Question: i'm studying wp7 app changing app on <URL>. I have all attributes returned in JSON.

II have no idea how to do that. Can anybody help me?
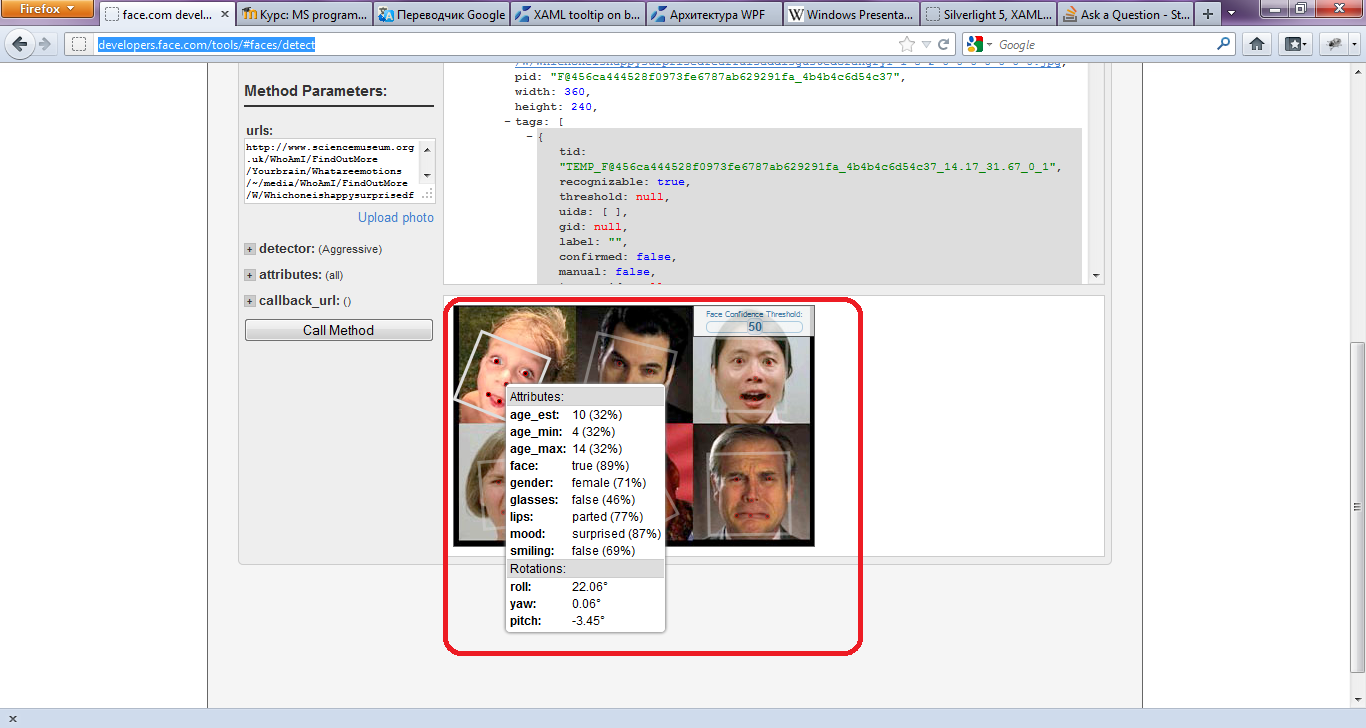
Answer: Since there is no hover event on the phone, the best you can do is to display the popup when the user taps on the image. I'd do the following:
1. Use a WrapPanel to display the image grid
2. Add a Tap event handler to each image
3. Style a Popup in XAML to look like your example, have it closed initially
4. Bind the values to be displayed Popup to some class you create that contains all the fields to be displayed
5. When the user taps on an image fetch all the attributes for that image (using JSON.net for example) and set the properties of the class you've data bound to the Popup
6. Position the Popup appropriately using the VerticalOffset and HorizontalOffset properties
7. Display the Popup by setting the IsOpen property
Instead of using 'System.Windows.Controls.Primitives.Popup' you could use the Popup control available in the <URL> since the latter is hardware accelerated unlike the former.